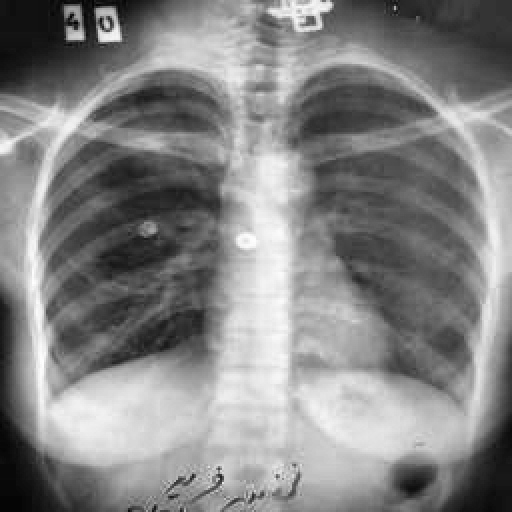
Finding: TUBERCULOSIS